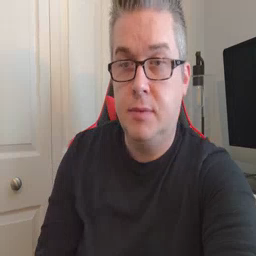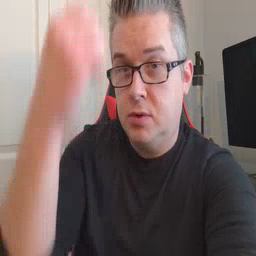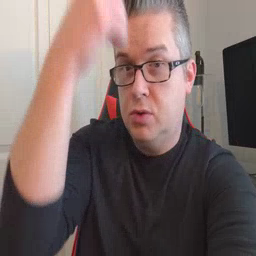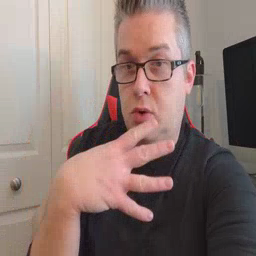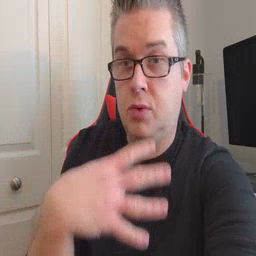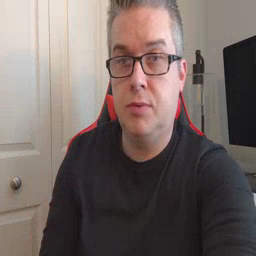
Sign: shower